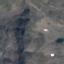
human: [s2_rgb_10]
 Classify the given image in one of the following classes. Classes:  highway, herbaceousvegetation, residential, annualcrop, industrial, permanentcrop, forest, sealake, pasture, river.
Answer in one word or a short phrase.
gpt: HerbaceousVegetation